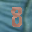
Label: 8